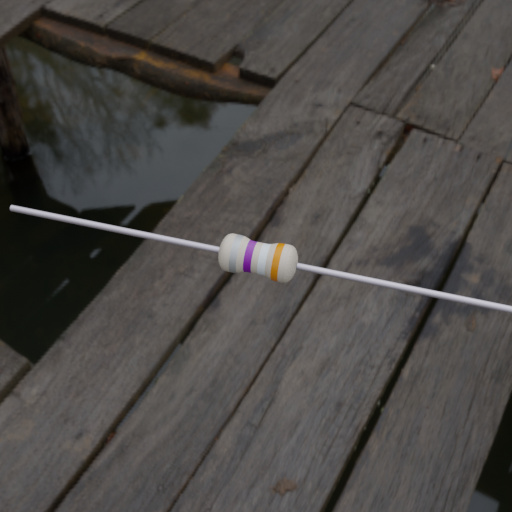
Resistor colour bands (in order): silver, violet, white, orange